Field crop: tomato
Growth stage: 1
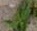
Species: solanum